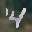
Label: 4